Field crop: maize
Growth stage: 2
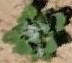
Species: chenopodium